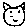
Label: cat